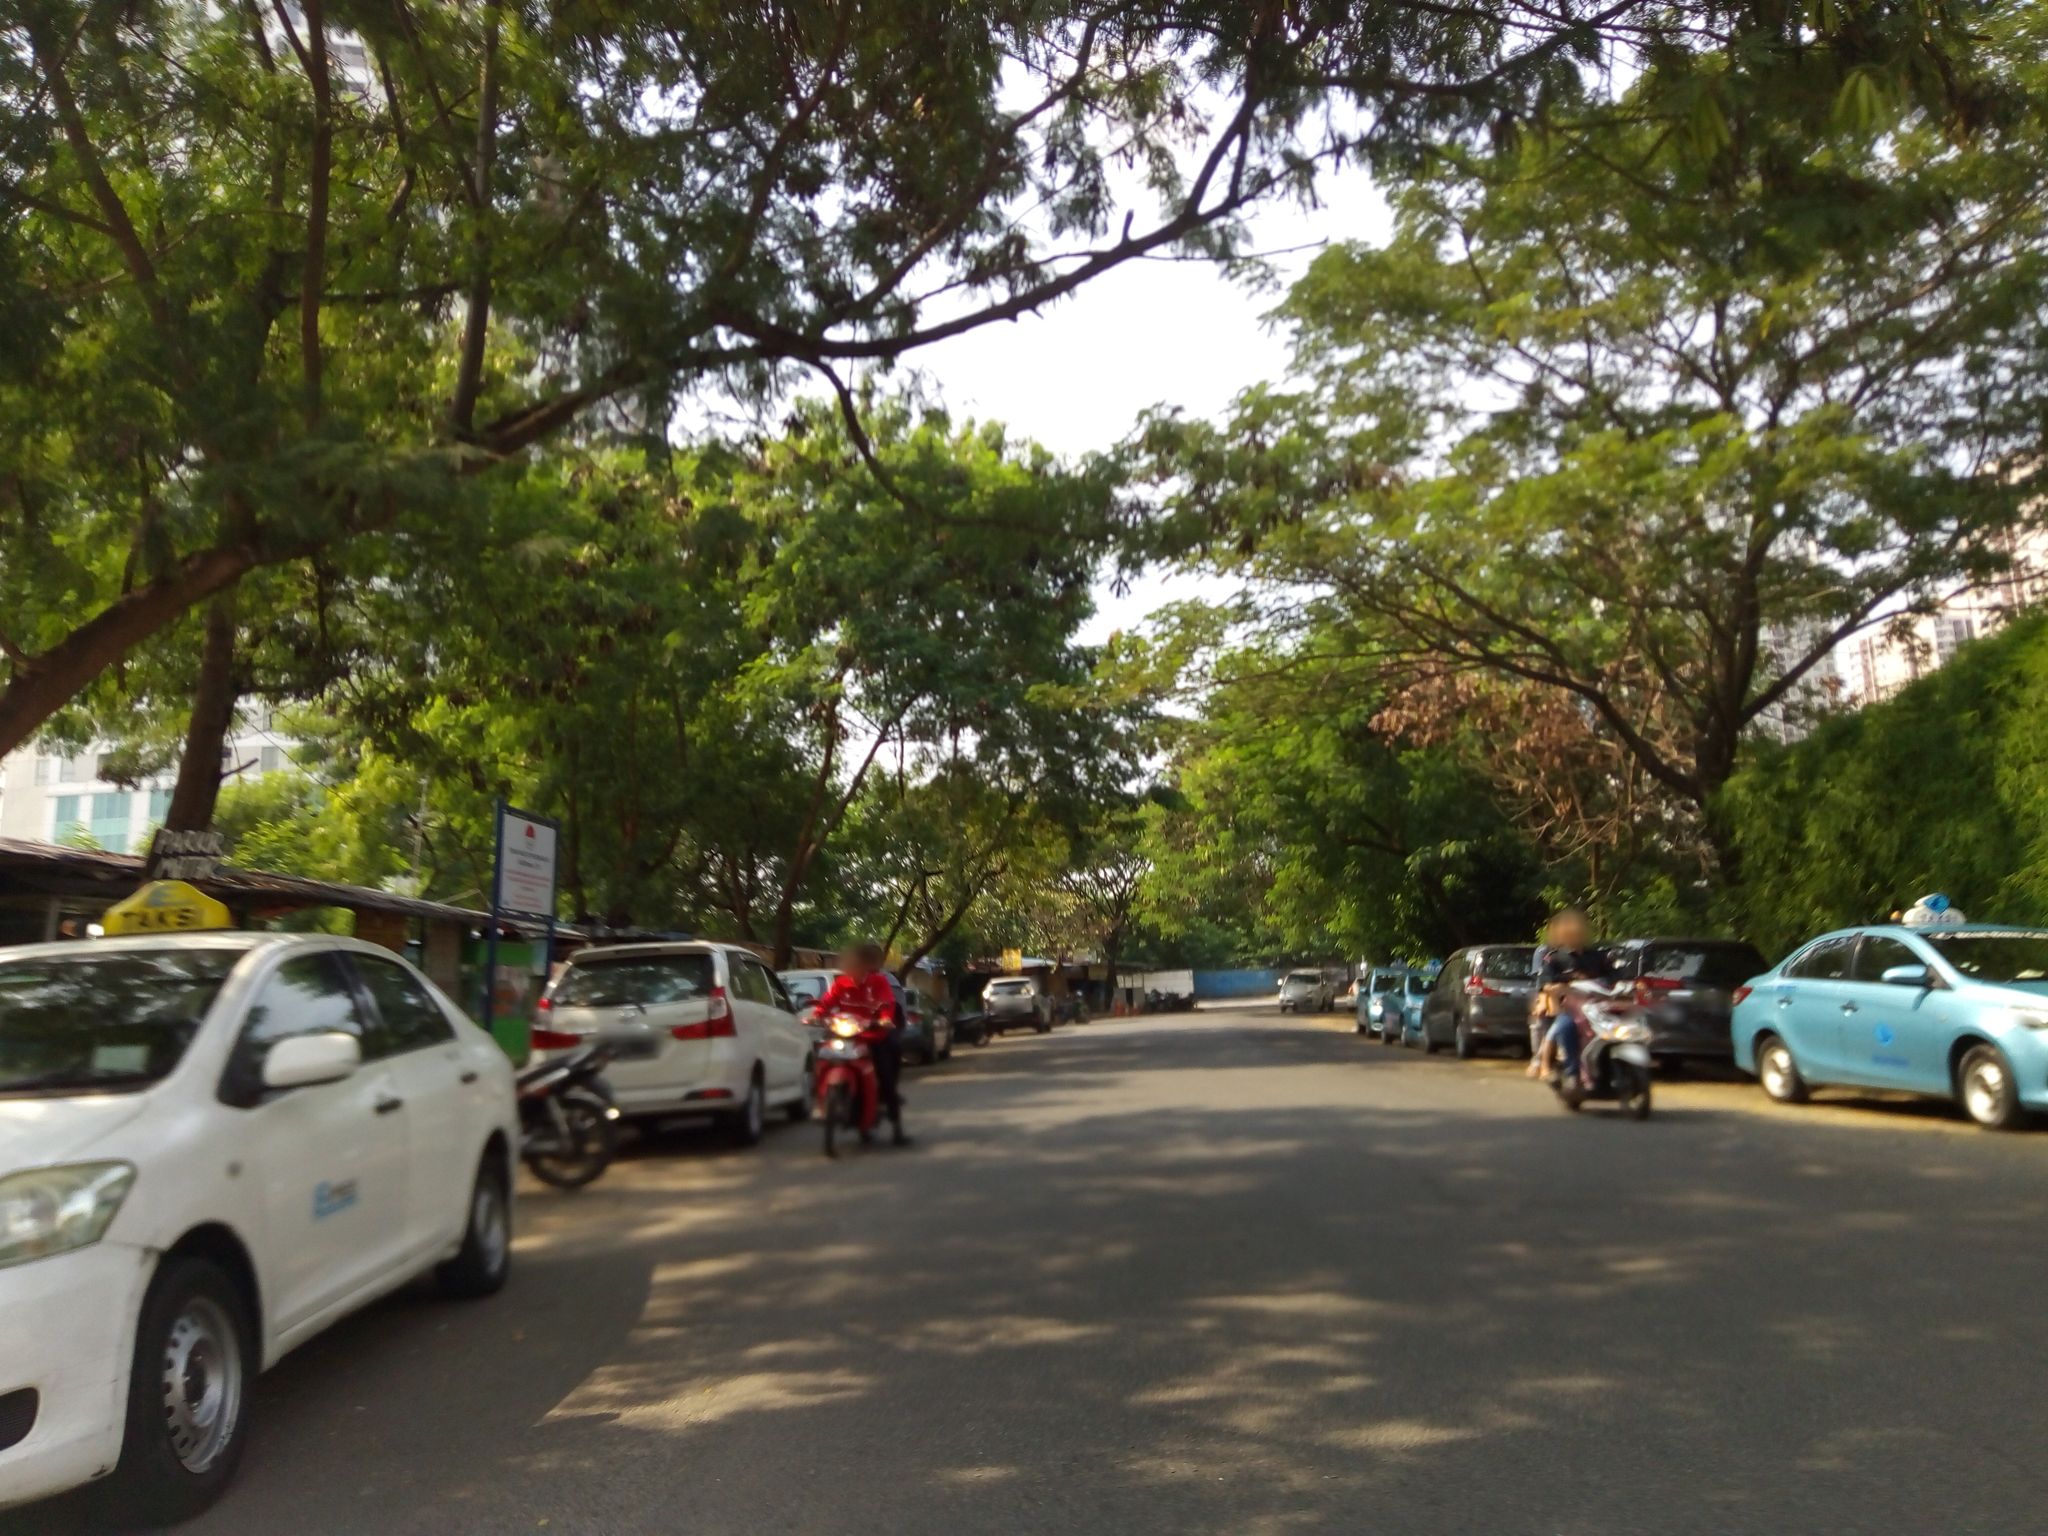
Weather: clear
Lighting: day
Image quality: slightly poor
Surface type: walking surface
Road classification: secondary
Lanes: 2
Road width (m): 10
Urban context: urban centre
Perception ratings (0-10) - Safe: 6.67, Lively: 9.51, Beautiful: 7.02, Boring: 3.93, Depressing: 3.38, Wealthy: 5.17